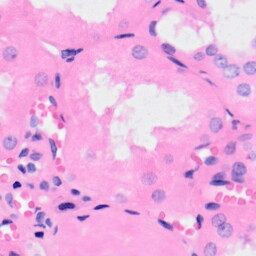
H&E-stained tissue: Kidney